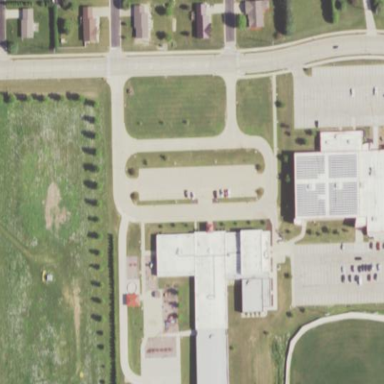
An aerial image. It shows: School building.